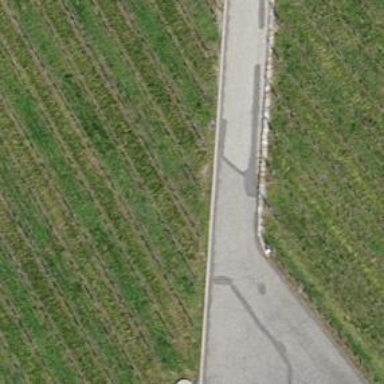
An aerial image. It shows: Paved track with grade1 quality.